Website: home-depot
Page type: account-dashboard
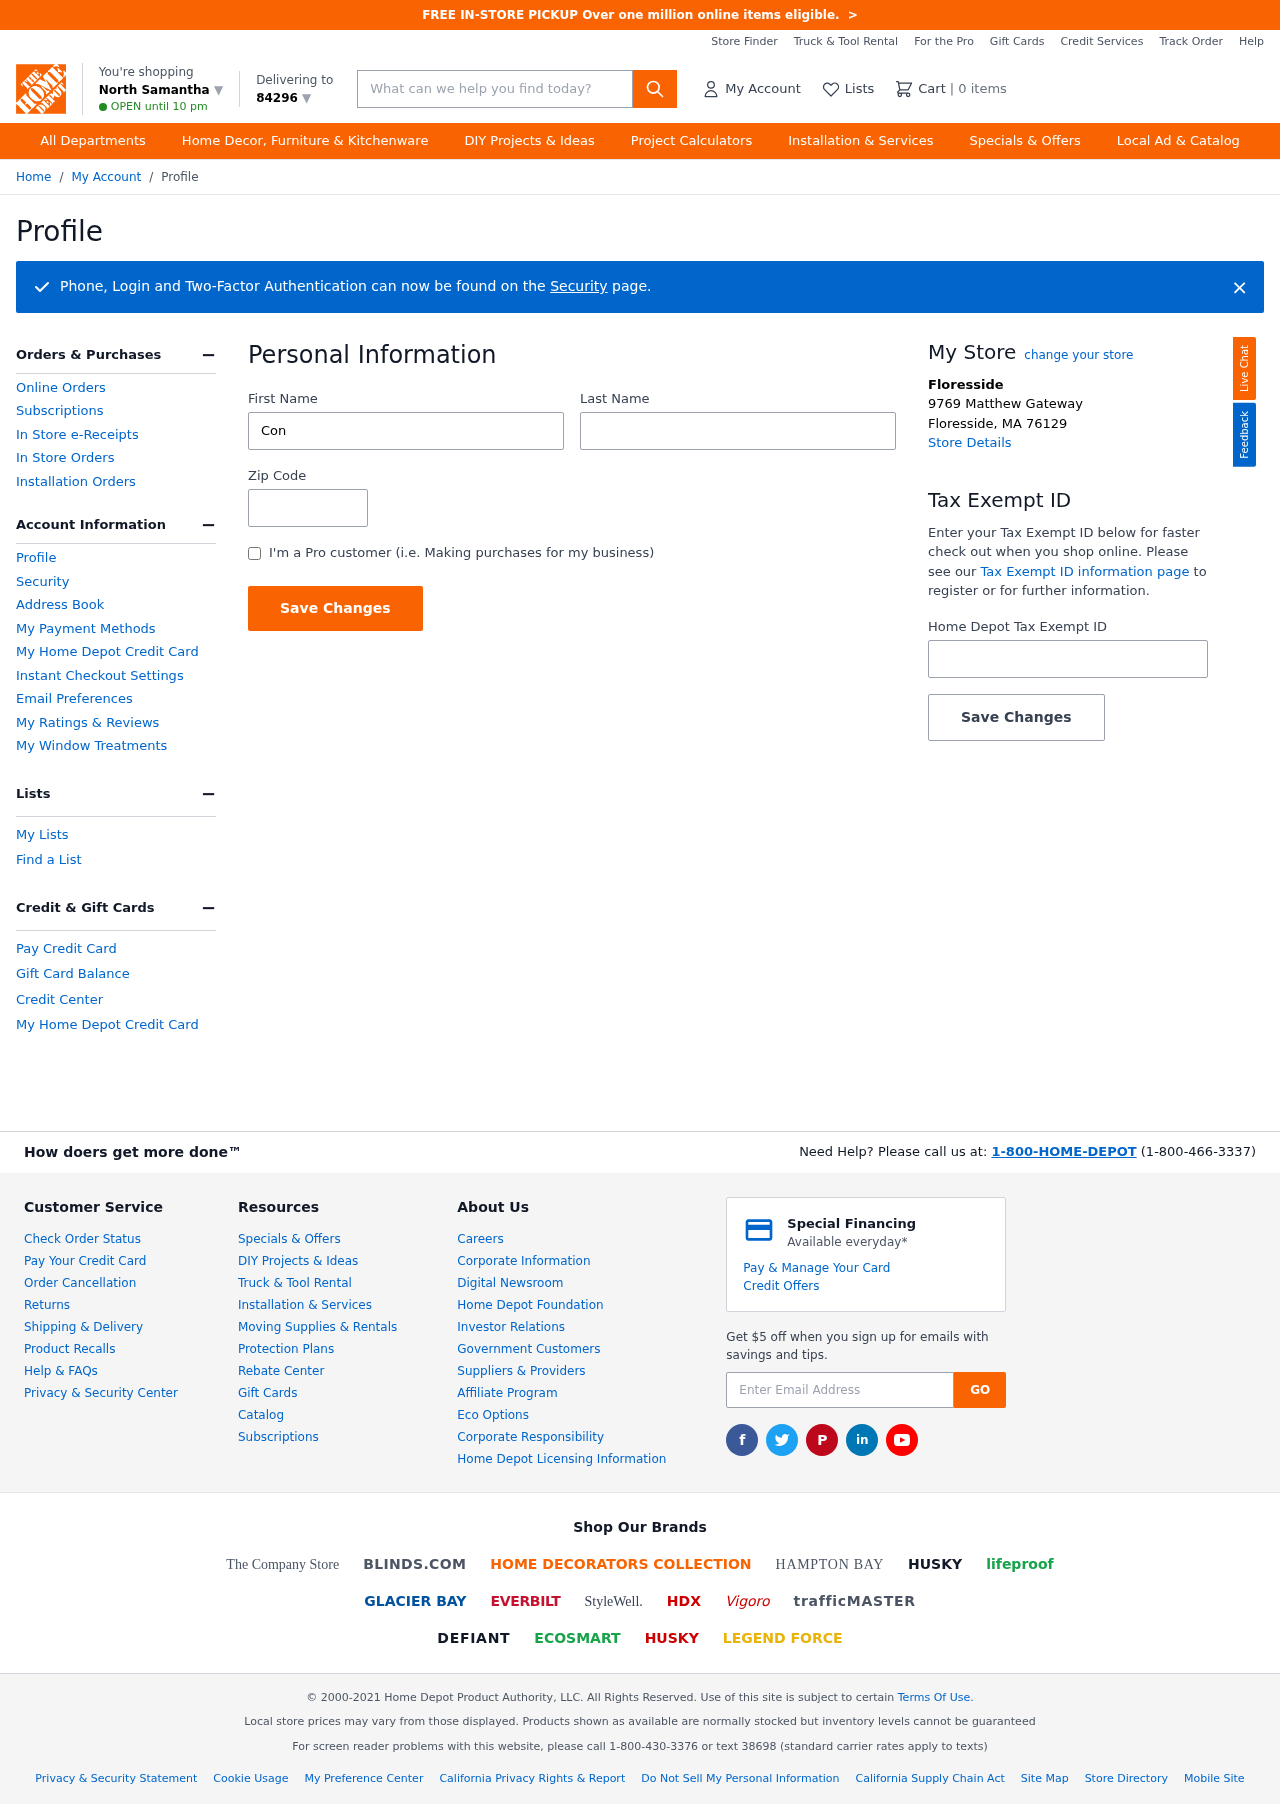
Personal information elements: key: PII_CITY
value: North Samantha ▼
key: PII_FIRSTNAME
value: Connie
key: PII_LASTNAME
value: Thompson
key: PII_LOCATION1_CITY
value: Floresside
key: PII_LOCATION1_CITY_STATE_ZIP
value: Floresside, MA 76129
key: PII_LOCATION1_STREET
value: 9769 Matthew Gateway
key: PII_POSTCODE
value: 84296 ▼
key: PII_POSTCODE
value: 84296
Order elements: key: ORDER_NUM_ITEMS
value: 0
Search elements: key: HEADER_SEARCH
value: What can we help you find today?